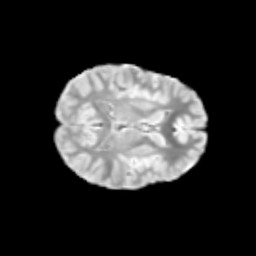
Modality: T2w
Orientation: axial
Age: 11
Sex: female
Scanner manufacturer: siemens
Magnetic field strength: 3 T
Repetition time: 3.8 s
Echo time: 0.07 s